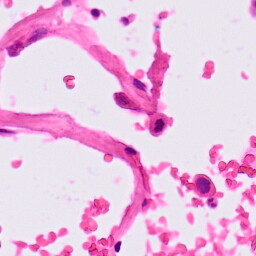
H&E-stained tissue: Lung